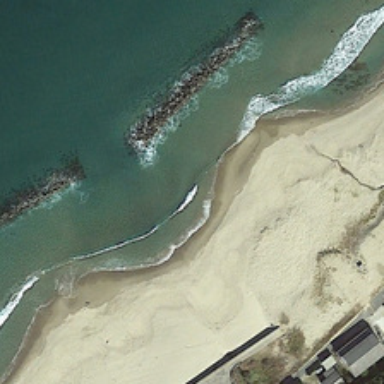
Yellow beach is between blue ocean and several gray buildings .